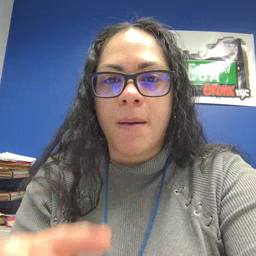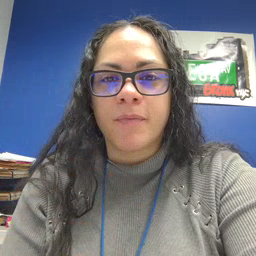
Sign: mom